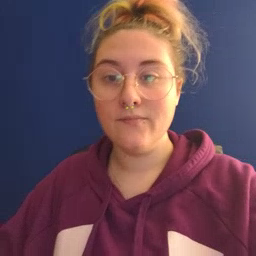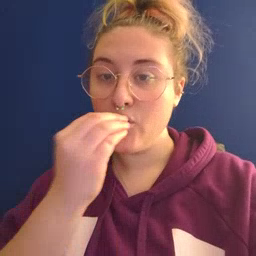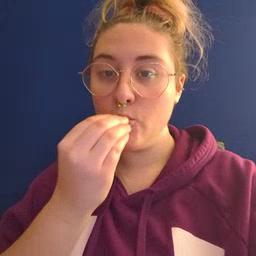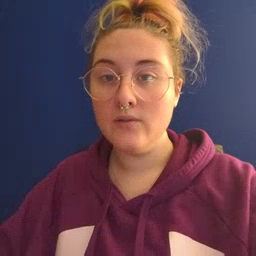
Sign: food